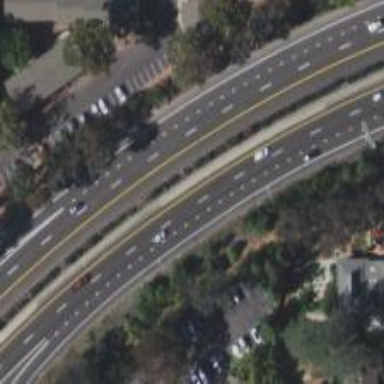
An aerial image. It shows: Asphalt motorway.